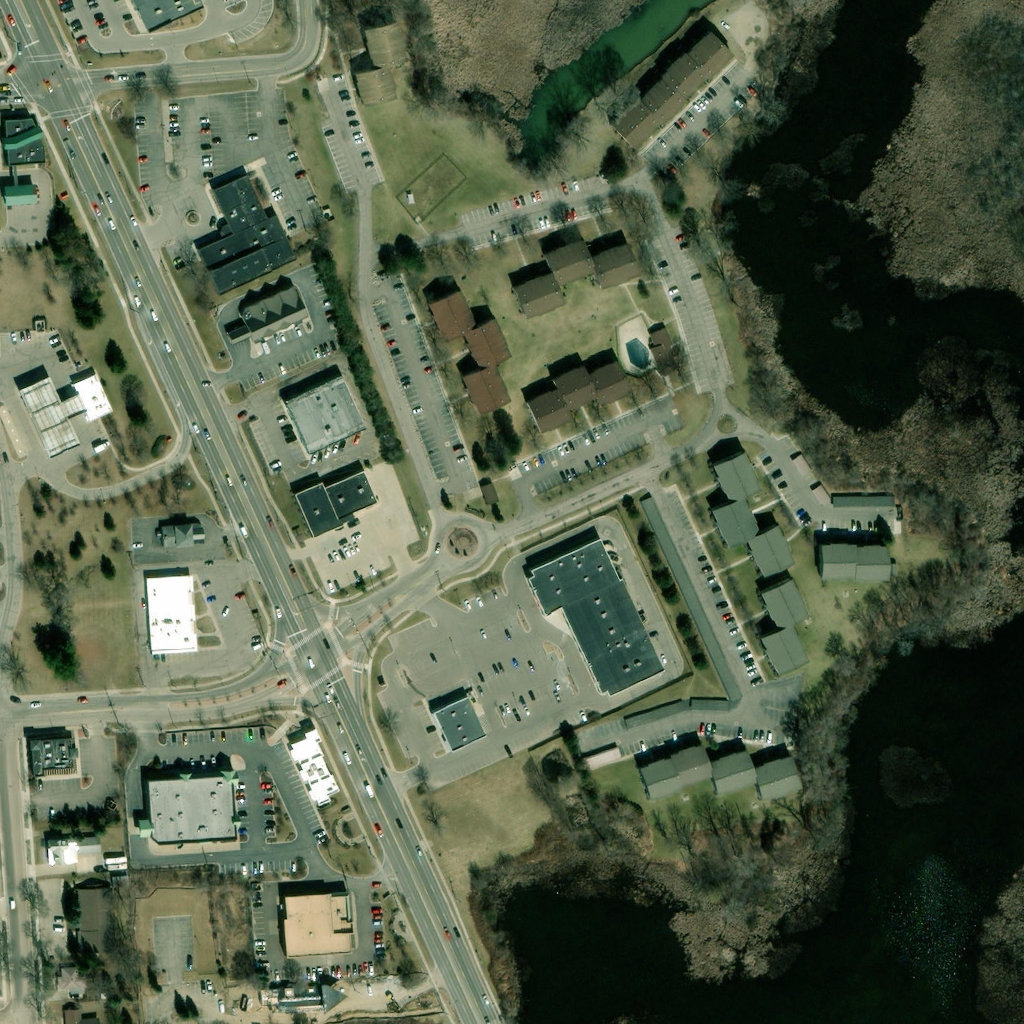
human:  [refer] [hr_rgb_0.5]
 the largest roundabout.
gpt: <box>[[42, 50, 48, 56, 0]]</box>